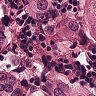
Metastatic tissue present: yes